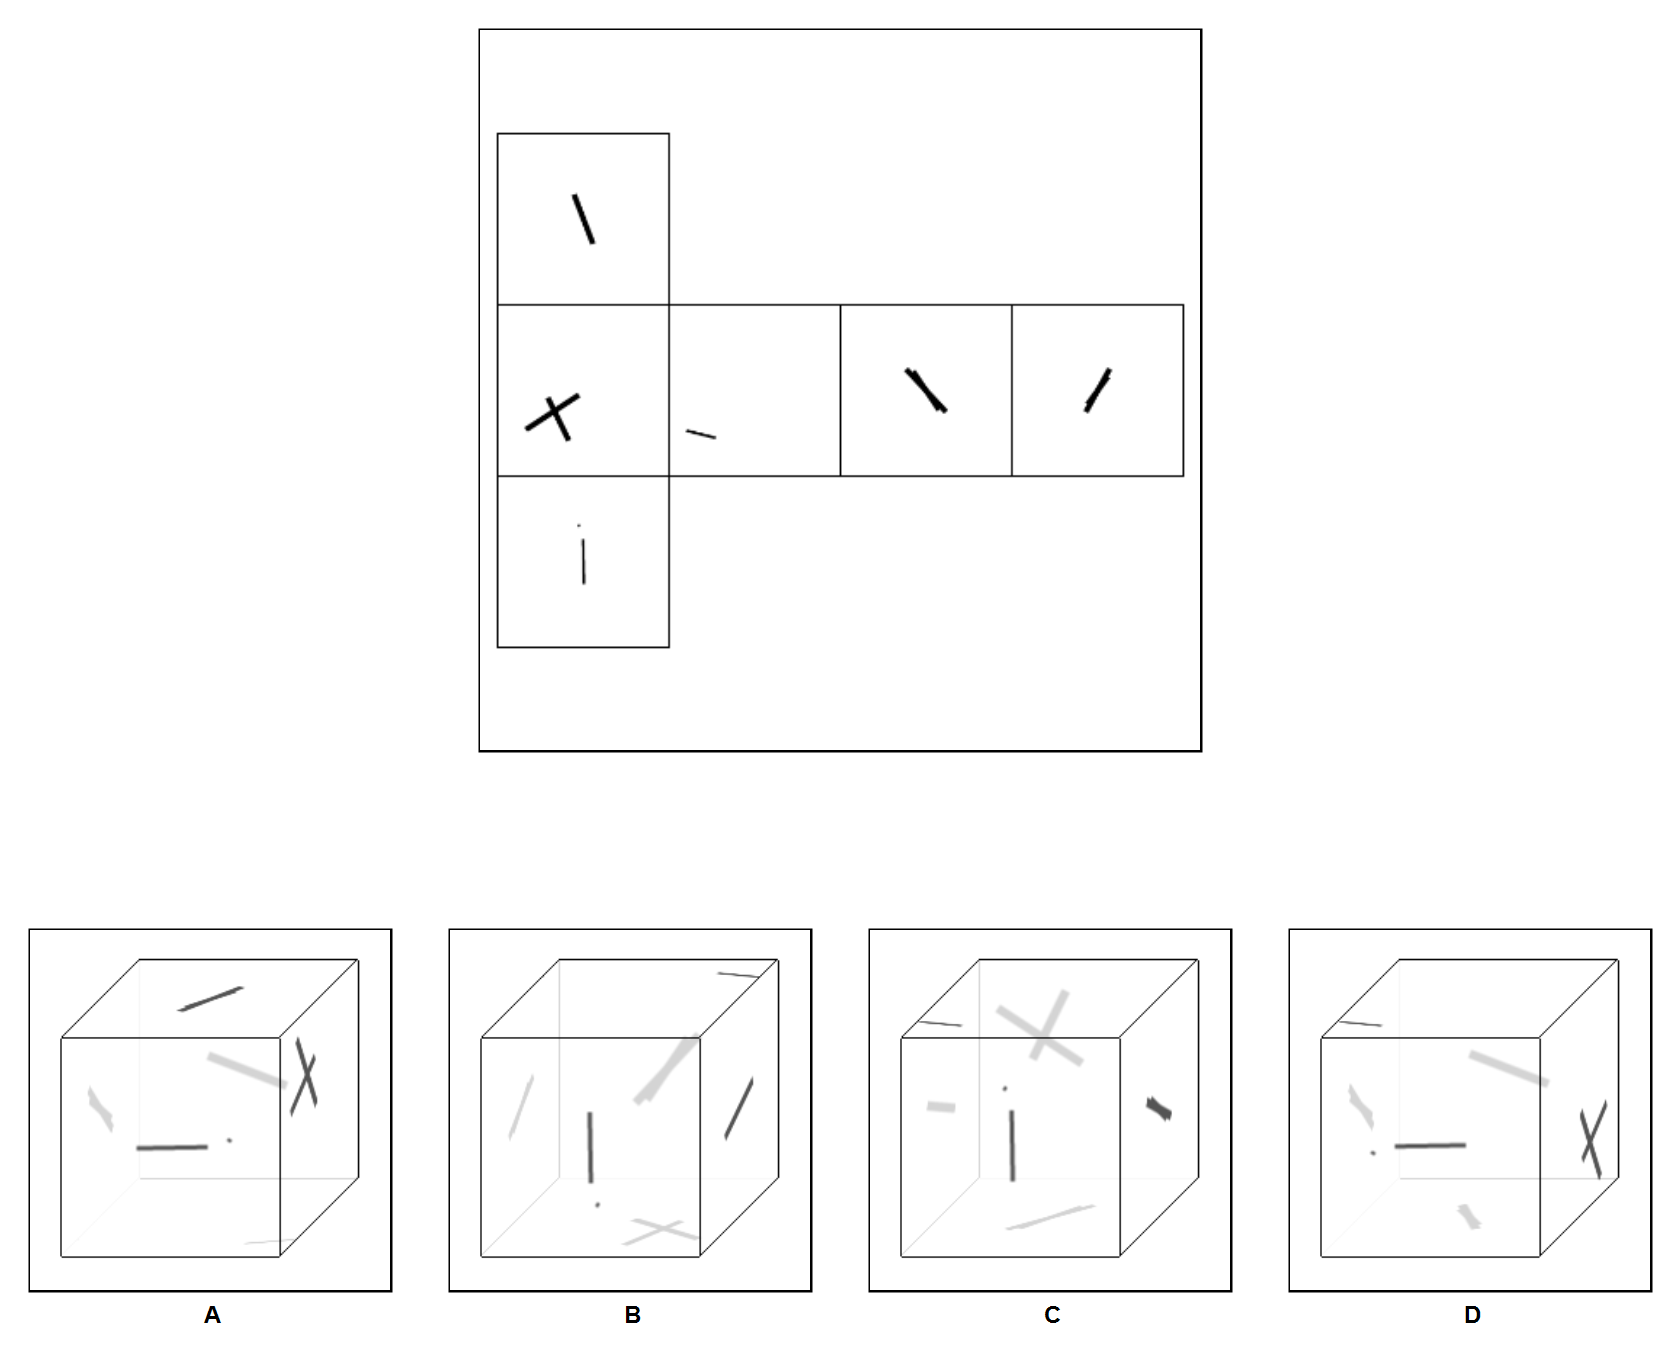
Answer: A